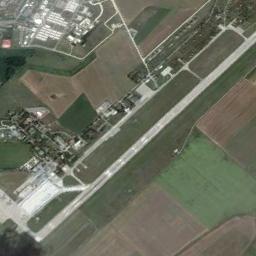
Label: airport